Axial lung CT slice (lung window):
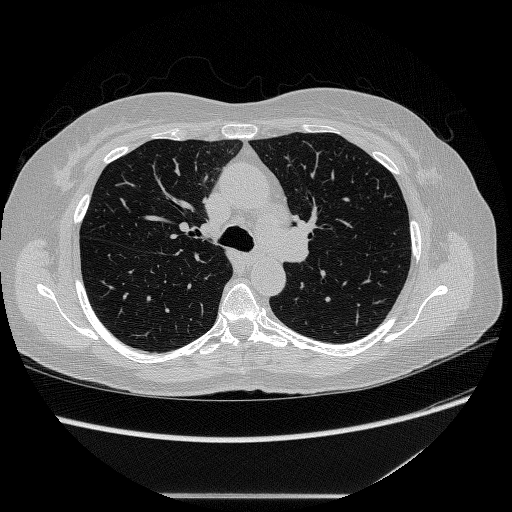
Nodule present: no